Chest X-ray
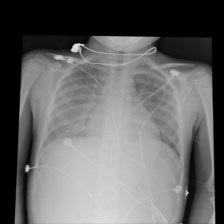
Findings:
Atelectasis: negative
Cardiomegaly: negative
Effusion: positive
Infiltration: negative
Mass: negative
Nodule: negative
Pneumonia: negative
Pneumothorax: negative
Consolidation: negative
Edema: negative
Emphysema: negative
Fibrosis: negative
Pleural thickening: negative
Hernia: negative